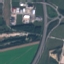
Land use / land cover class: Highway